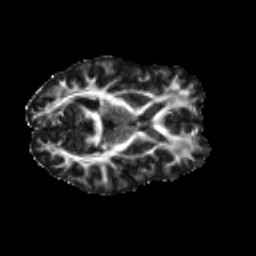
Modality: FA
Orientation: axial
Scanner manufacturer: siemens
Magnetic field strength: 3 T
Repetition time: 4.16 s
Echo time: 0.0806 s